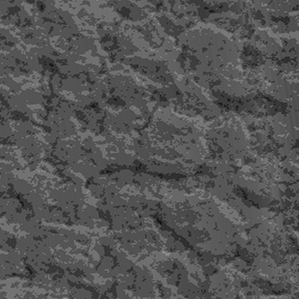
Label: frost